Aerial crown-view tile of a tropical tree (Barro Colorado Island, Panama), acquired 20240716:
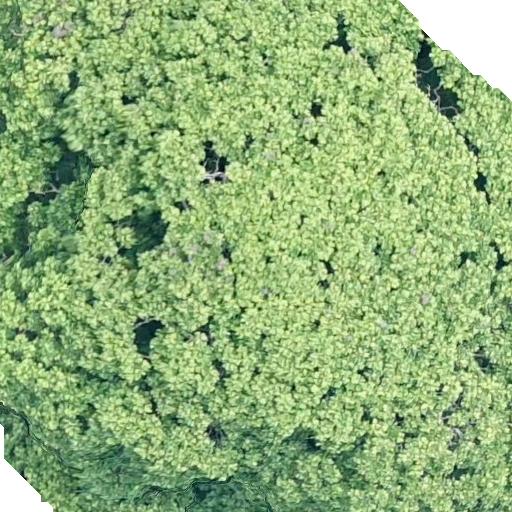
Species: Dipteryx oleifera
GBIF accepted scientific name: Dipteryx oleifera
Crown area: 567.106 m²